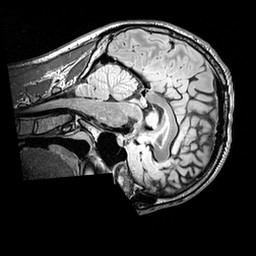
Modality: FLAIR
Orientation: sagittal
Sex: male
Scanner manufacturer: siemens
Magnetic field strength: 3 T
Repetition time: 5 s
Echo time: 0.395 s